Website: macys
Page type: billing-address
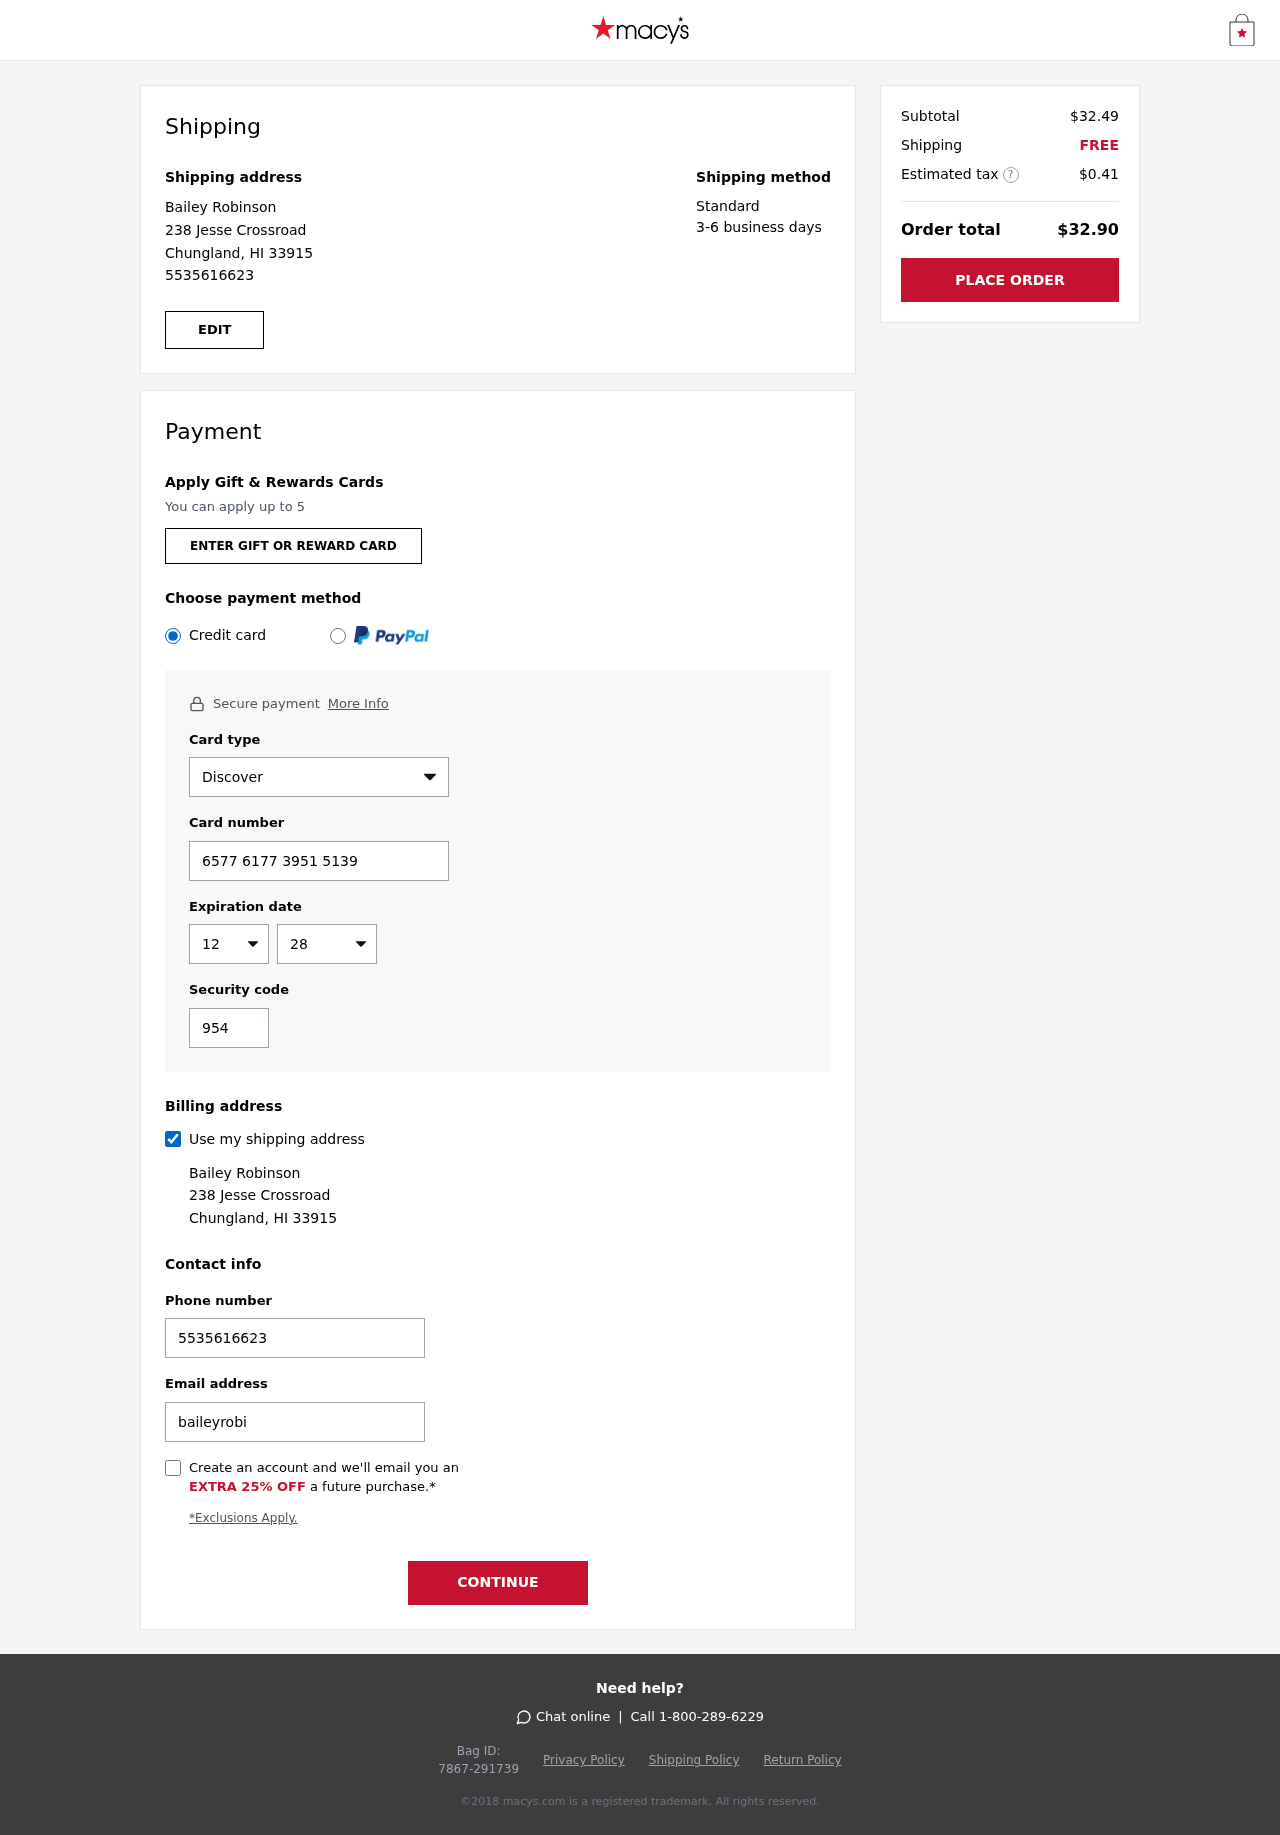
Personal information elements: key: PII_CARD_CVV
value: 954
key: PII_CARD_EXPIRY_MONTH
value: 12
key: PII_CARD_EXPIRY_YEAR
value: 28
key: PII_CARD_NUMBER
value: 6577 6177 3951 5139
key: PII_CARD_TYPE
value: Discover
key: PII_EMAIL
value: baileyrobinson@yahoo.com
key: PII_FULLNAME
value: Bailey Robinson
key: PII_PHONE
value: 5535616623
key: PII_STREET
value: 238 Jesse Crossroad
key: PII_CITY_STATE_ZIP
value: Chungland, HI 33915
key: PII_FIRSTNAME
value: Bailey
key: PII_LASTNAME
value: Robinson
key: PII_FULLNAME2
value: Bailey Robinson
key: PII_FULLNAME3
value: Bailey Robinson
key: PII_FIRSTNAME2
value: Bailey
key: PII_FIRSTNAME3
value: Bailey
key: PII_LASTNAME2
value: Robinson
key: PII_LASTNAME3
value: Robinson
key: PII_FIRSTNAME_DERIVED
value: Bailey
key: PII_LASTNAME_DERIVED
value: Robinson
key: PII_FULLNAME_DERIVED
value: Bailey Robinson
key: PII_NAME_FULL_DERIVED
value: Bailey Robinson
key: PII_PHONE2
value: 5535616623
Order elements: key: ORDER_SUBTOTAL
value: $32.49
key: ORDER_SHIPPING_COST
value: FREE
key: ORDER_TAX
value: $0.41
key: ORDER_TOTAL
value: $32.90